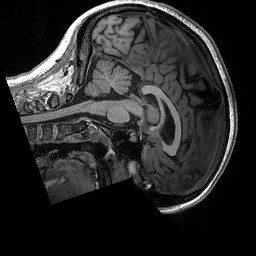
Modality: T1w
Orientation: sagittal
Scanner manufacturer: siemens
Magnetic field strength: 3 T
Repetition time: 2.3 s
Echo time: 0.00298 s